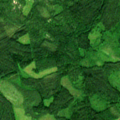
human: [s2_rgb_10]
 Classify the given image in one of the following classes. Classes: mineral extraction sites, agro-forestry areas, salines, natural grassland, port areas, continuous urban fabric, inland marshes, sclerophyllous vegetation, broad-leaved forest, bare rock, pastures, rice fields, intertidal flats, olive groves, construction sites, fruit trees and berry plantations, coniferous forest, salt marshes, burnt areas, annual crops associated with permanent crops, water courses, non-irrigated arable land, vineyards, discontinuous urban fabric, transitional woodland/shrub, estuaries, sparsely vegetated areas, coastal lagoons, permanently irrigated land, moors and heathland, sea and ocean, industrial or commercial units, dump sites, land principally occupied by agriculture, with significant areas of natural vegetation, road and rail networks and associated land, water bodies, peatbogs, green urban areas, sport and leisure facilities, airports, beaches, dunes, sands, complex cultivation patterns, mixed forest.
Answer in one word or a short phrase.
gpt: broad-leaved forest, coniferous forest, mixed forest, transitional woodland/shrub